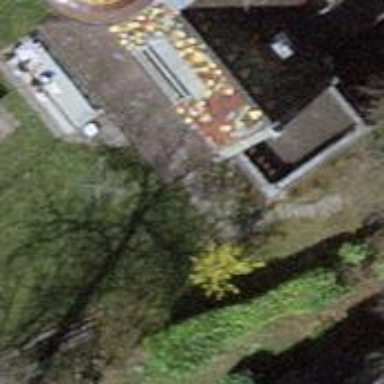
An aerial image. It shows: Building with gabled roof.